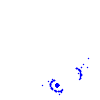
Particle: pion